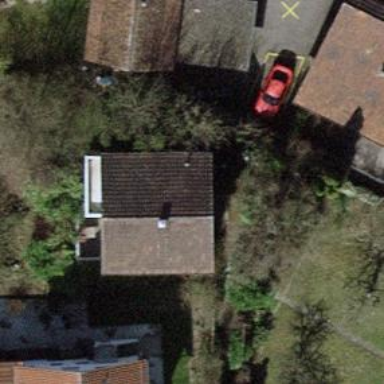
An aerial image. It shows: Building with pitched roof.